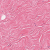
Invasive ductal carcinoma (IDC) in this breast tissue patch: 0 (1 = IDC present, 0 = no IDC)